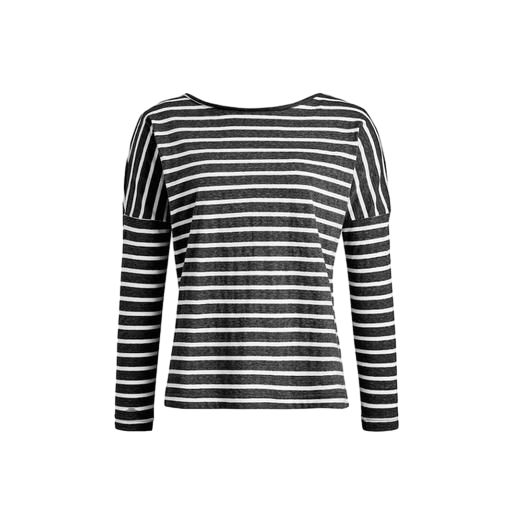
black striped long-sleeve t-shirt, black striped drop-shoulder top, black women's striped t-shirt, white background